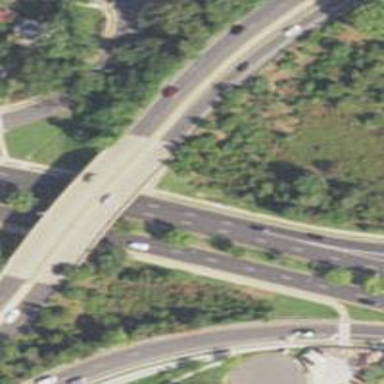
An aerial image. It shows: Primary link highway crossing bridge.